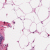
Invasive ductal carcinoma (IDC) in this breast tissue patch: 0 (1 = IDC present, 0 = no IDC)